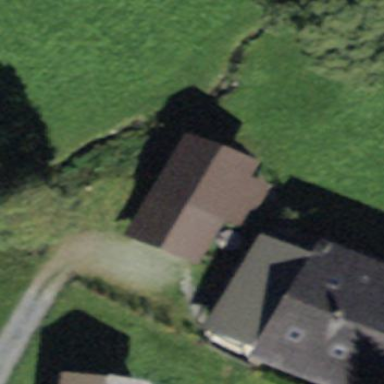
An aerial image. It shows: Barn.